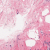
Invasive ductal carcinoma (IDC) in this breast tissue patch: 0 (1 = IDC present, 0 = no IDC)